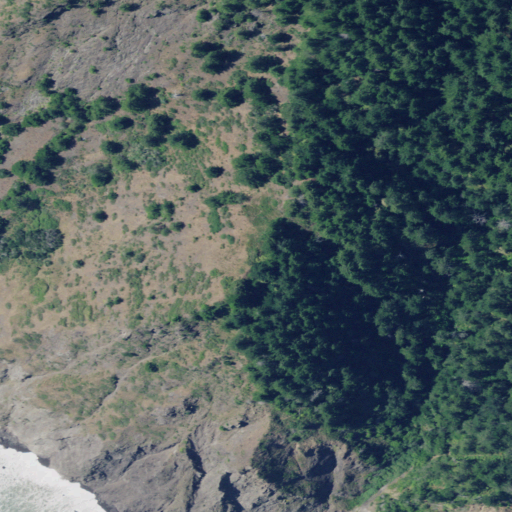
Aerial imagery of cliff(s) in California named Point No Pass containing shrub, evergreen forest, mixed forest, barren land, deciduous forest, and open water